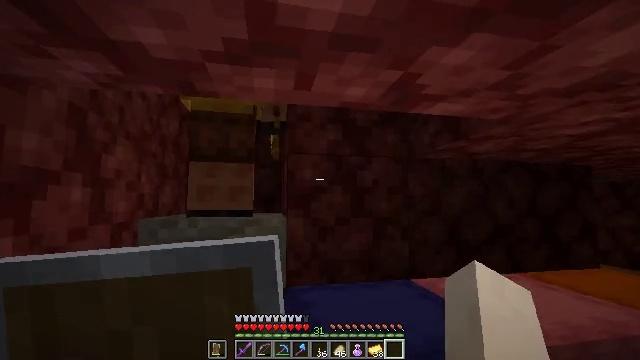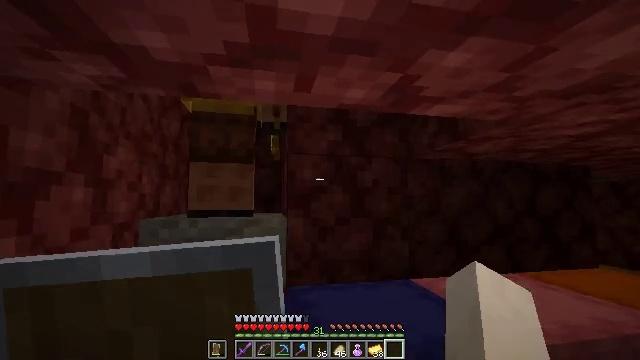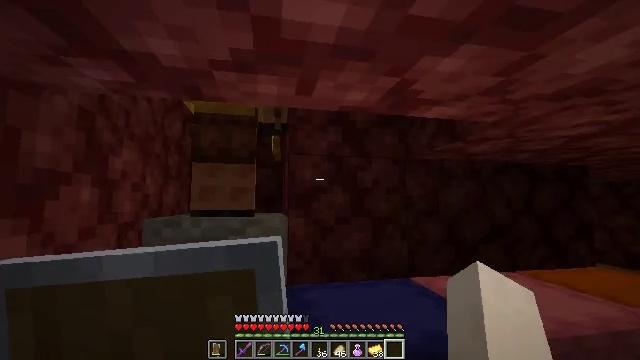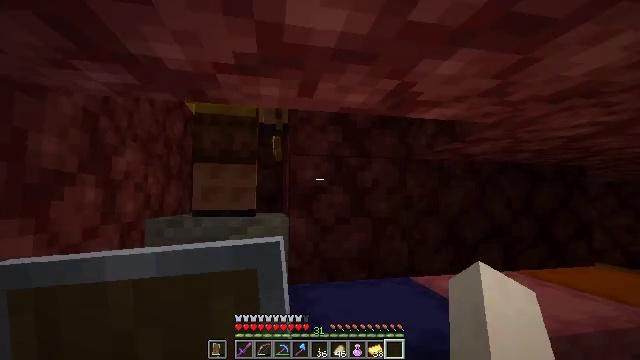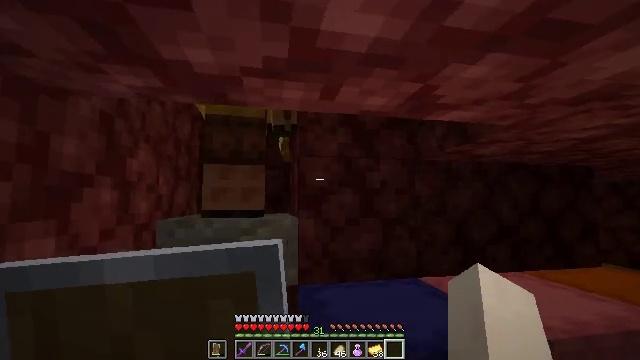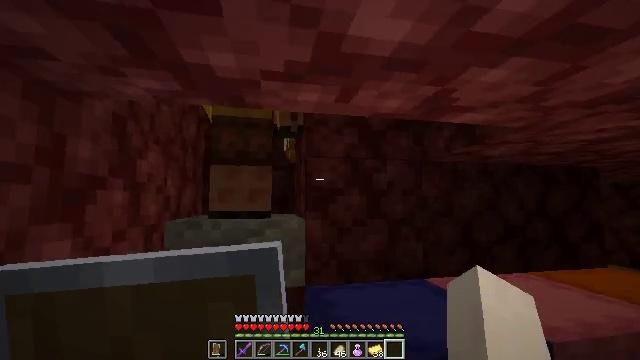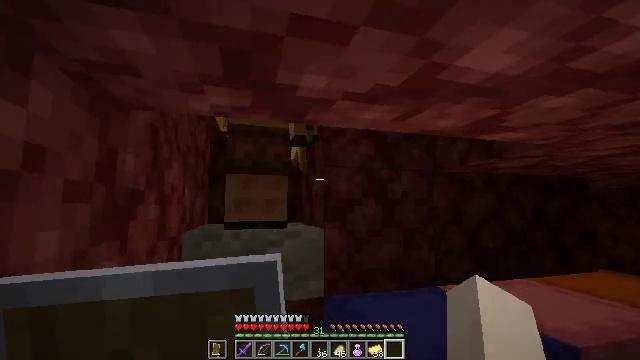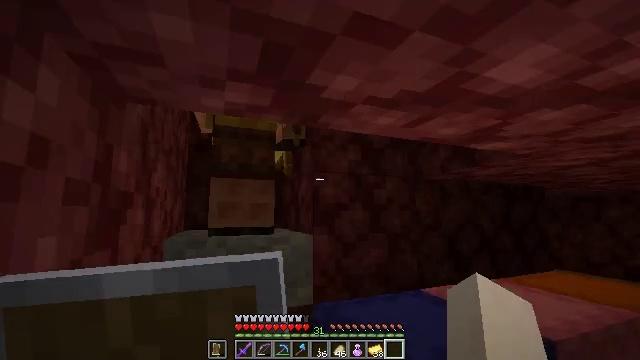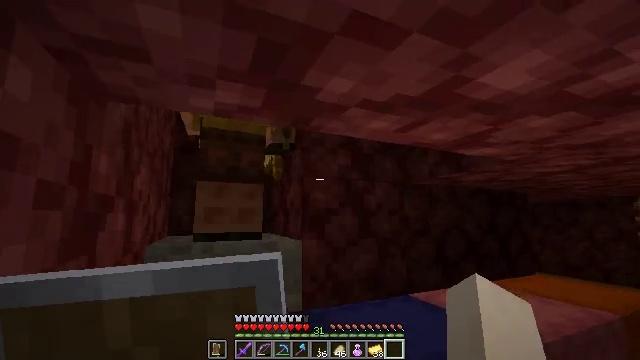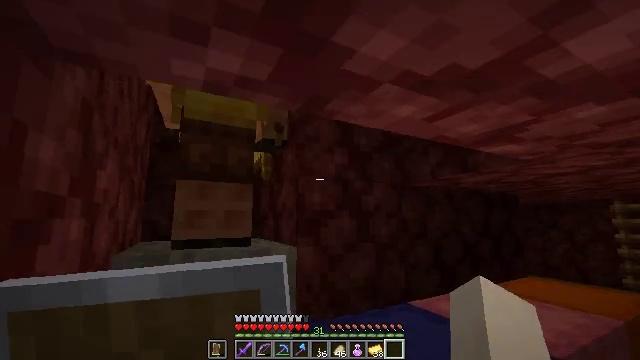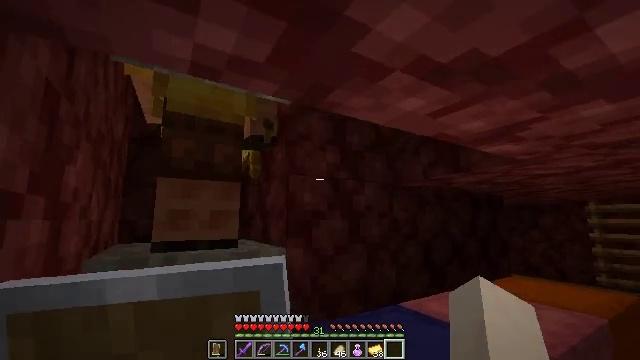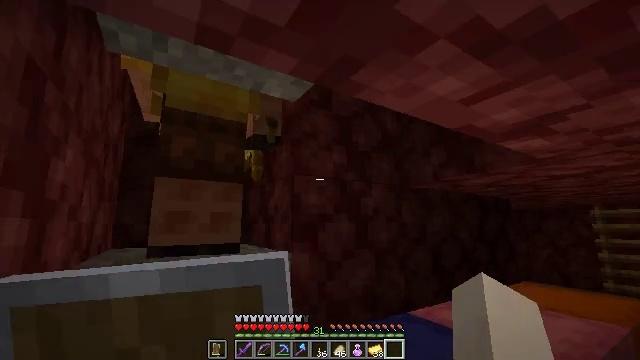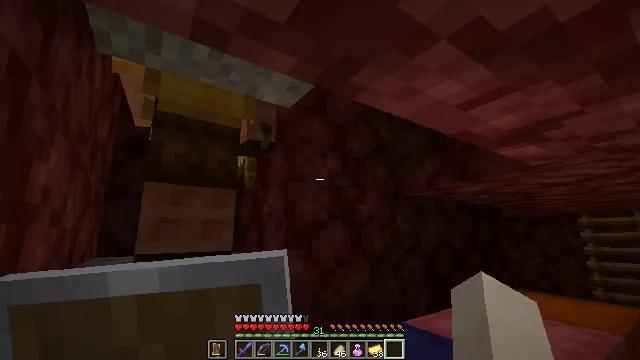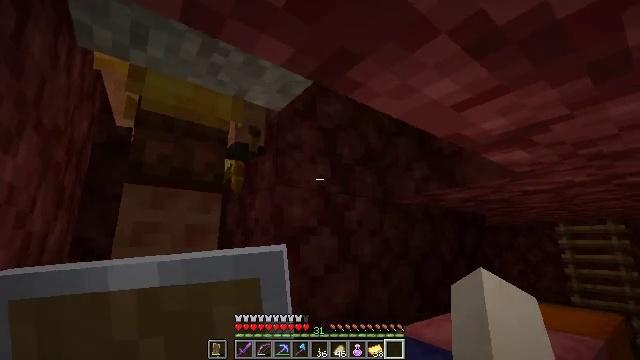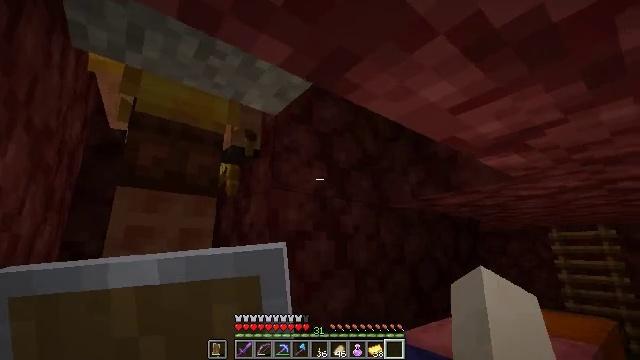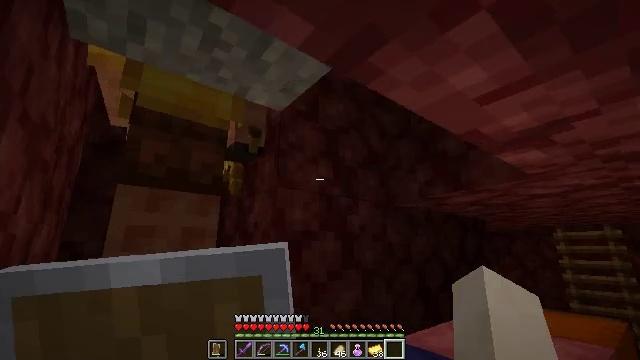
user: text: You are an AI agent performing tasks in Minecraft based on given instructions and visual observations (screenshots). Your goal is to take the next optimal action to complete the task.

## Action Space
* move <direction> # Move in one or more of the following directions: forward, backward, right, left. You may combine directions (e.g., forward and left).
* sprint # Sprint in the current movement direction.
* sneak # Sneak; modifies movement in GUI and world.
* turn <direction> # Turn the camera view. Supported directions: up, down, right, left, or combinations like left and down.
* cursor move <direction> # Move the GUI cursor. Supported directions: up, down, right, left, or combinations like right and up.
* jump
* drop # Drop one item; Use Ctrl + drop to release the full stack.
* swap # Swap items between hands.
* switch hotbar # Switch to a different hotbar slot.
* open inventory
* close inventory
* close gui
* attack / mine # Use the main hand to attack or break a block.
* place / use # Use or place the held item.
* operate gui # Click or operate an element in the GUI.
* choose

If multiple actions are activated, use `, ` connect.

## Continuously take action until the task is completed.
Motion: motion action
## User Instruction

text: Drop a gold ingot.
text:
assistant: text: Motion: no_op
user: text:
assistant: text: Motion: no_op
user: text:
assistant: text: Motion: no_op
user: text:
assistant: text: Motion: move left
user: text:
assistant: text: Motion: move left
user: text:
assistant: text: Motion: move left, turn right and up
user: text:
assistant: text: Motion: move left, turn right and up
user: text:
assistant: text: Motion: move forward and move left, turn right and up
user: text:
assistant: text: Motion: move forward and move left, turn right
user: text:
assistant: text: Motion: turn right
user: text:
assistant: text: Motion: turn up
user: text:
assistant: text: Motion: turn right and up
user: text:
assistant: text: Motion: turn right and up
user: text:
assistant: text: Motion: turn right and up
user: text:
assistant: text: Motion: move left
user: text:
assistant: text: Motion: move left
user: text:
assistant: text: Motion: move left
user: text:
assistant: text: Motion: no_op
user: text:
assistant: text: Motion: no_op
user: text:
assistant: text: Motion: no_op
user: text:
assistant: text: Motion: no_op
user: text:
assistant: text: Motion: no_op
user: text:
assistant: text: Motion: no_op
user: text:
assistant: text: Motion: no_op
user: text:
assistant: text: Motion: no_op
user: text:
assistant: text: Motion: no_op
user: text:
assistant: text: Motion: turn left and down
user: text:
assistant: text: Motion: turn left and down
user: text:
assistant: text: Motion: turn right and down
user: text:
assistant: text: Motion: move forward, turn right